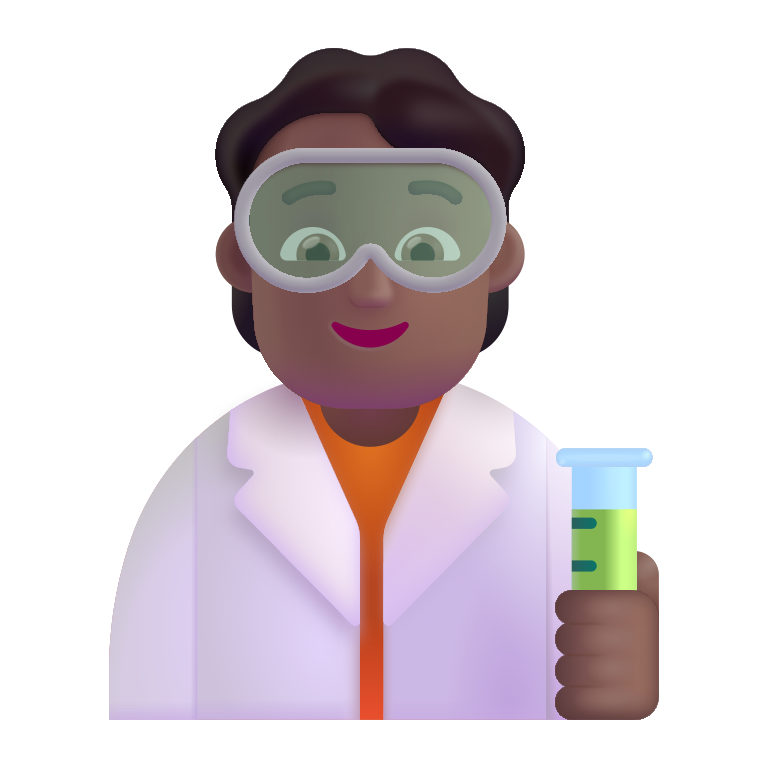
scientist color  dark